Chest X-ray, PA view. Patient: 58 years old, sex M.
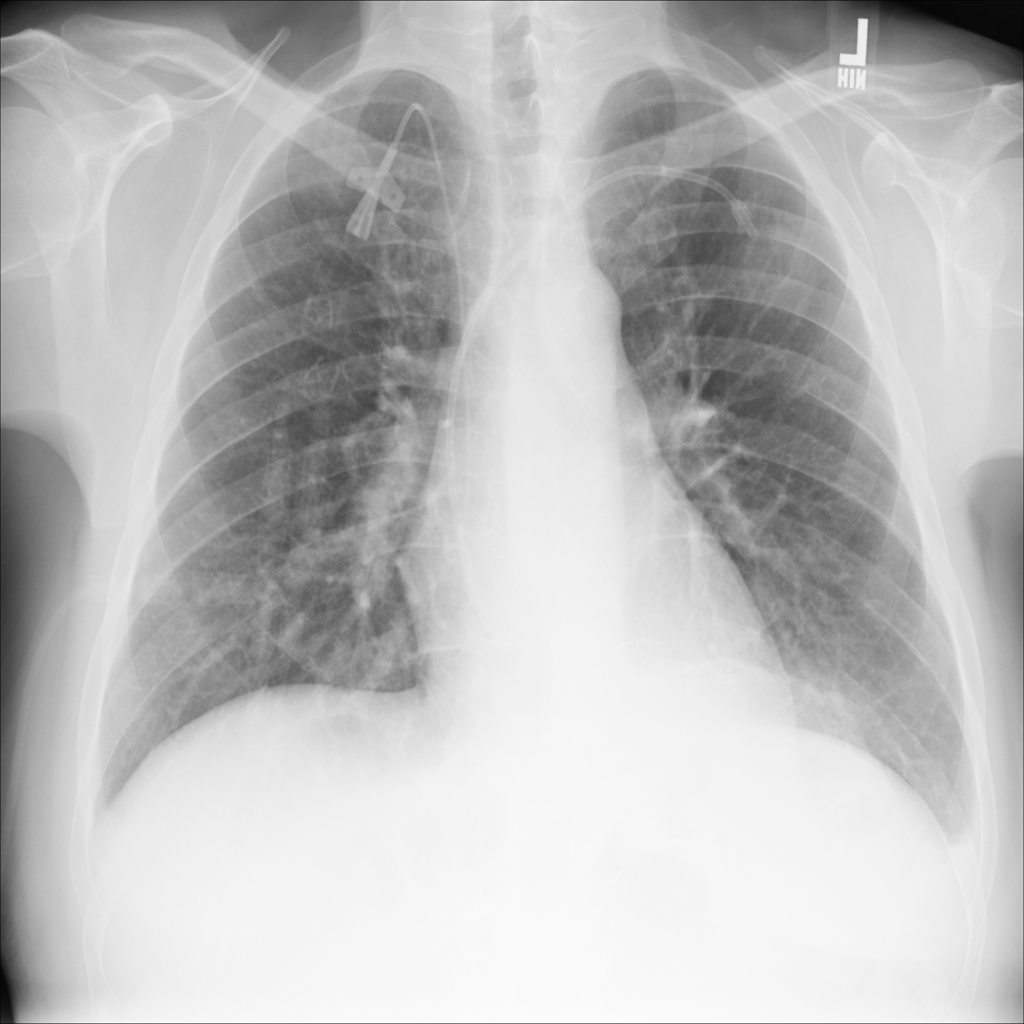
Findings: Effusion